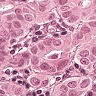
Metastatic tissue present: yes